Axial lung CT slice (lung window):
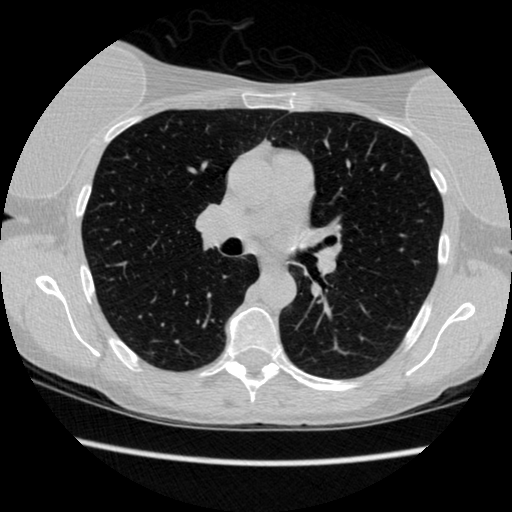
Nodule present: no